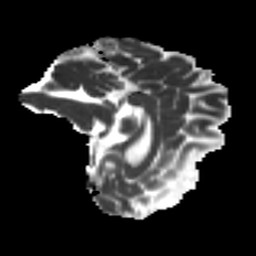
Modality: MD
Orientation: sagittal
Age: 37
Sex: female
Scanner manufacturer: ge
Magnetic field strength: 3 T
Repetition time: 7.8 s
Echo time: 0.0608 s